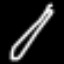
Label: pencil